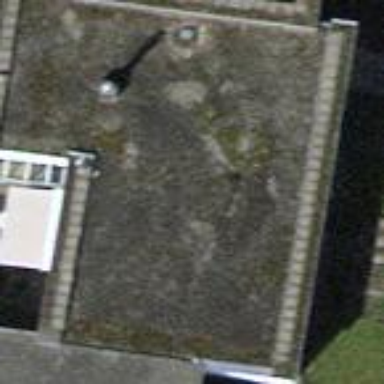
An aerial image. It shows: Flat roof terrace building.